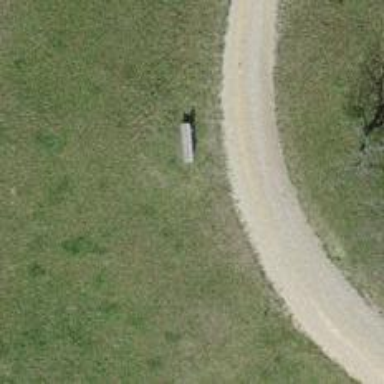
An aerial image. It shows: Bench.